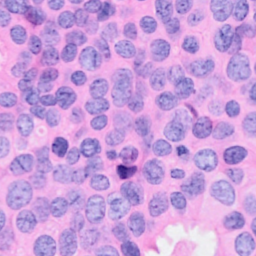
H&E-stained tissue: Breast